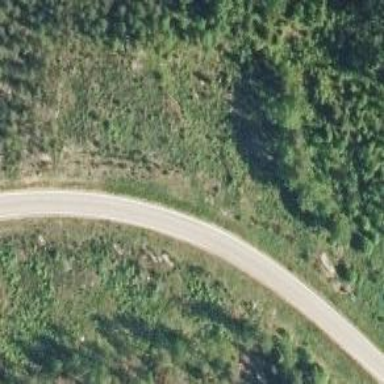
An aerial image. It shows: Tertiary road.